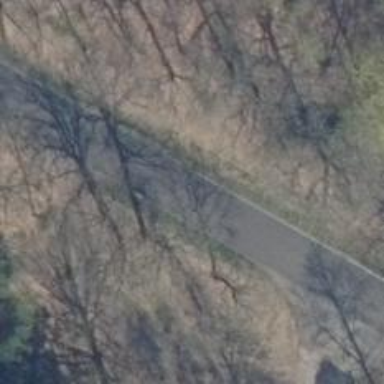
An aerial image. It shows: Asphalt road classified as tertiary.